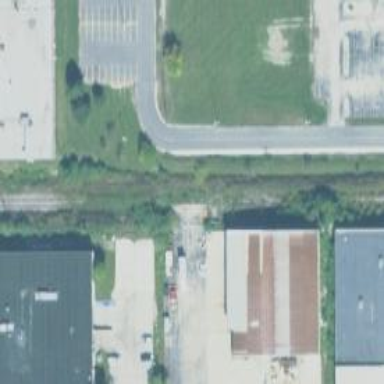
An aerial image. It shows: Disused railway spur service.